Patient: sex F, age 58
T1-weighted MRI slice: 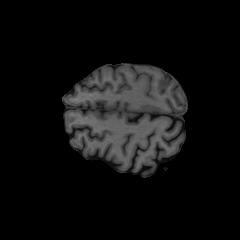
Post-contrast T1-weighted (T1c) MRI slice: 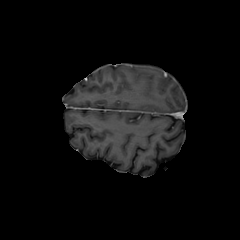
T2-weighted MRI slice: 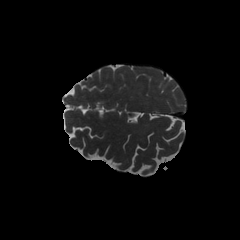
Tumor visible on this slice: no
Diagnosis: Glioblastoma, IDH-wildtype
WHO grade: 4